Question: I'm having an issue when attempting to rename a .plist file.
I've added to my project using : 'New File... -> Resource -> Property List'
When I'm changing its name from x-code (by clicking twice on the file and then tipping the new name) I get an error popup from x-code :
'error : bad index file sha1 signature fatal : index file corrupt'
How could I rename my file?

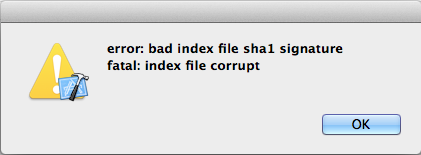
Answer: I guess the error message comes from GIT (and not from Xcode itself), take a look at this article: <URL>
> How to fix a corrupt git indexIf your git index for some reason becomes invalid, no need to worry.Your index is corrupt when you see this error running usual git
commands like git pull, git status, etc.: Though it sounds bad, your changes are still there. Fix it by first removing
the index file, then resetting the branch:rm .git/index git reset You should be all good now.